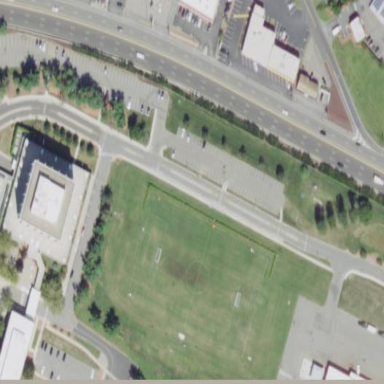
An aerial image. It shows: Soccer pitch designated for leisure and sports activities.